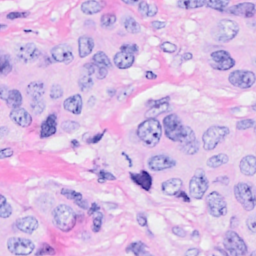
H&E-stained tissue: Breast